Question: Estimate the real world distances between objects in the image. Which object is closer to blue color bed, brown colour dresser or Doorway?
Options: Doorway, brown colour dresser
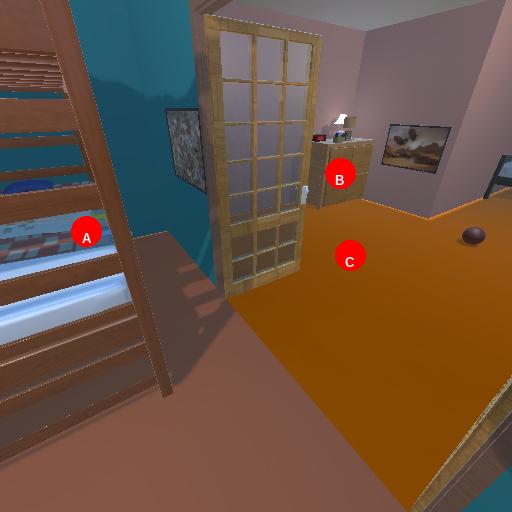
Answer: Doorway